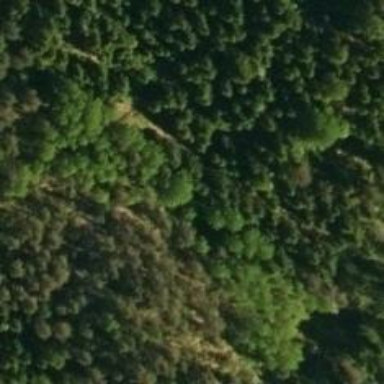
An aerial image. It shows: Natural cliff.